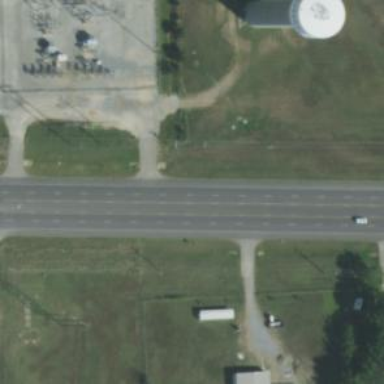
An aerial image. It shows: Asphalt road classified as trunk highway.